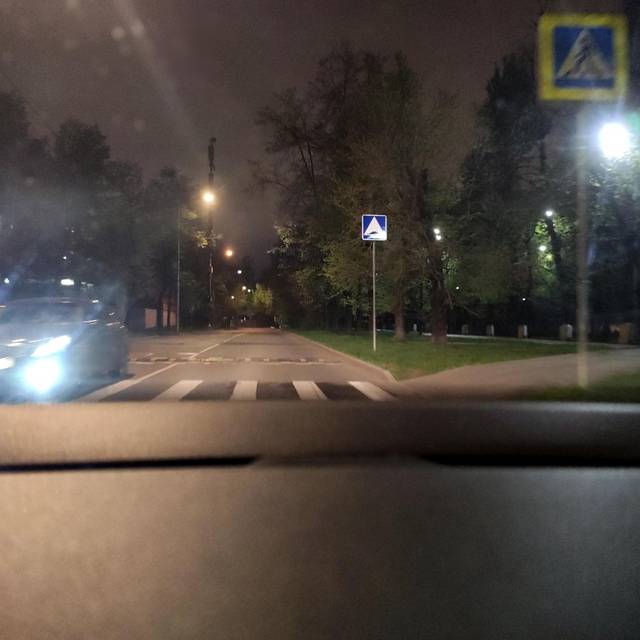
Region: Russia
Coordinates: 55.773, 37.729